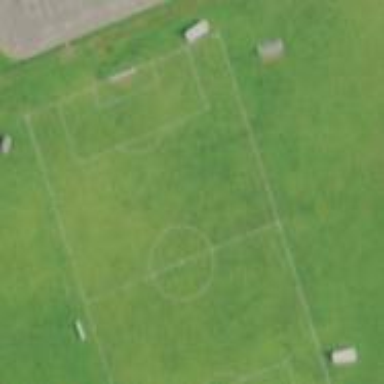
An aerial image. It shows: Soccer pitch designated for leisure and sports activities.